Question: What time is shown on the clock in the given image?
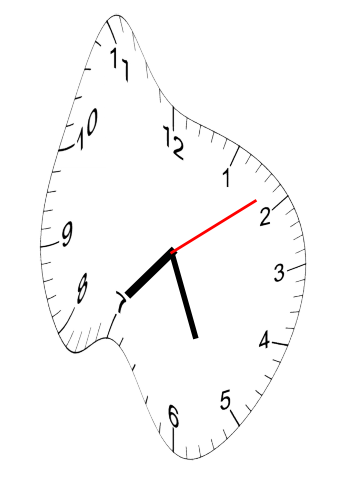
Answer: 07:26:09